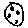
Label: moon